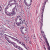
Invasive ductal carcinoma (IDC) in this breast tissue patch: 1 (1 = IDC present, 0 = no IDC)